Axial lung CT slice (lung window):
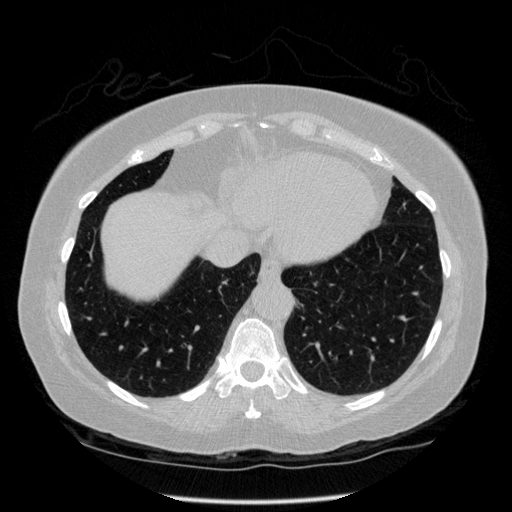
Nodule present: no